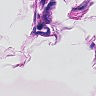
Metastatic tissue present: no